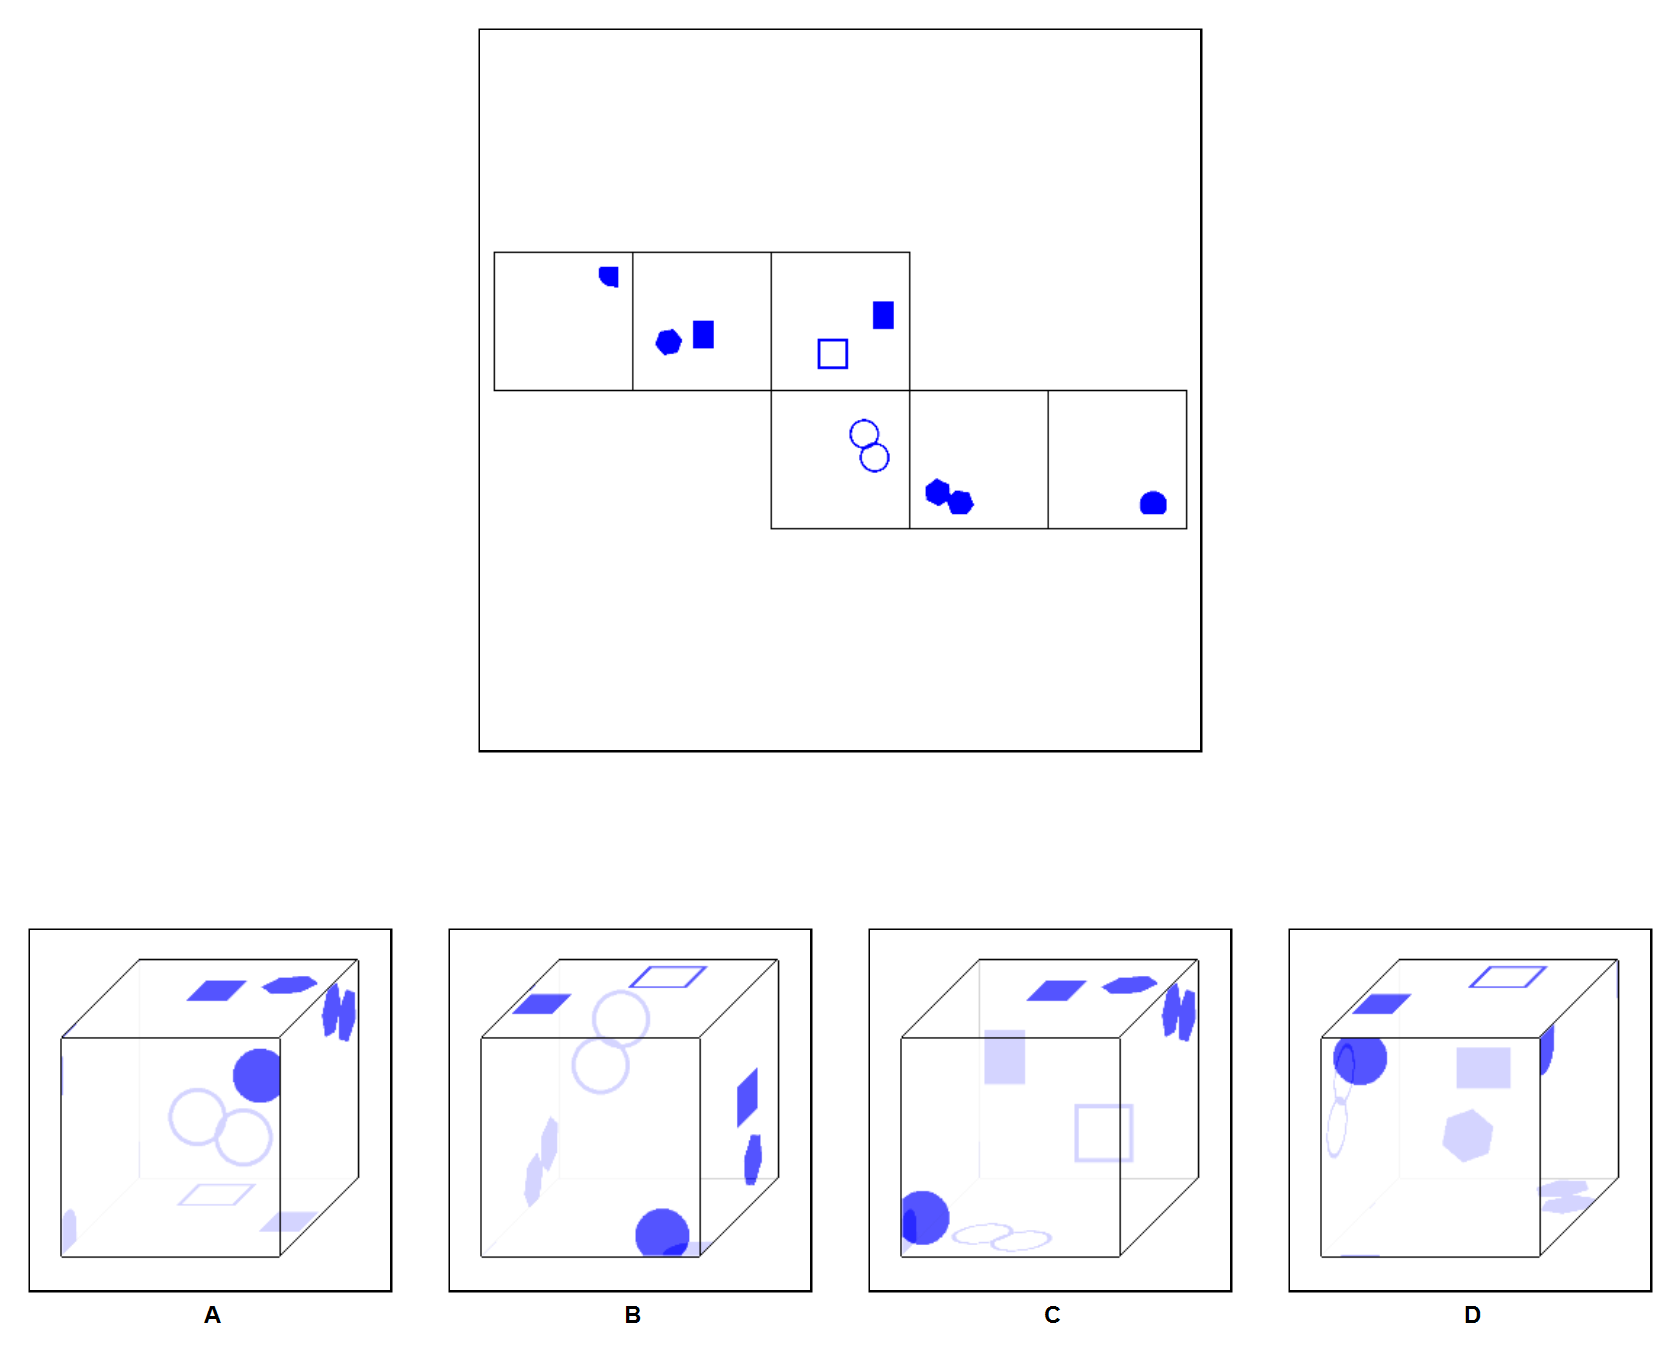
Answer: B